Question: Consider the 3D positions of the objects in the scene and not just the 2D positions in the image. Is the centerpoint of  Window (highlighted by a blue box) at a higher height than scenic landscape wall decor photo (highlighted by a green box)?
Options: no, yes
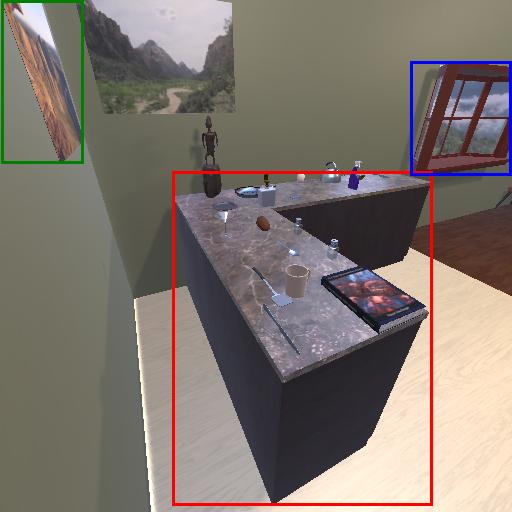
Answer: no